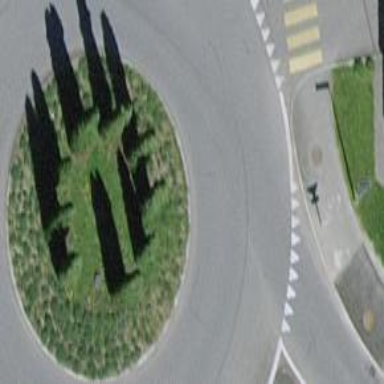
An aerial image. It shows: Roundabout at tertiary road junction.